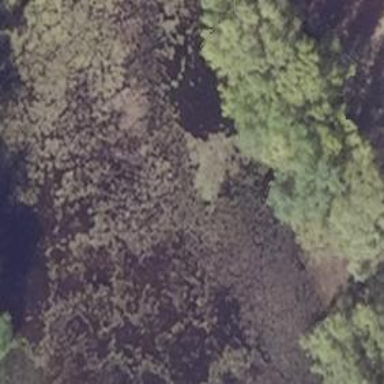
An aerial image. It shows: Pond surrounded by natural water.